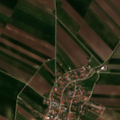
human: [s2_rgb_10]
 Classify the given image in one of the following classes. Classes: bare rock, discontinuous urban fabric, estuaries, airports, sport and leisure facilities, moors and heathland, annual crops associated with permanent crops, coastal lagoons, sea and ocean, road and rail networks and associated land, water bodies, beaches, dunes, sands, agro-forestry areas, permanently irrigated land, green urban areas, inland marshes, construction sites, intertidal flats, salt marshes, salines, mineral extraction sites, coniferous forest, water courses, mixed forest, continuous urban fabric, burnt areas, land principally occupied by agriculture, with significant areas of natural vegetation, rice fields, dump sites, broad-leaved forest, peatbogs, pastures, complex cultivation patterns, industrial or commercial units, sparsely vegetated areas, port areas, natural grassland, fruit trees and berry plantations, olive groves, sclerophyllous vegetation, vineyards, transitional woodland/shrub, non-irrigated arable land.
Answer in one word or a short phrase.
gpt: discontinuous urban fabric, non-irrigated arable land